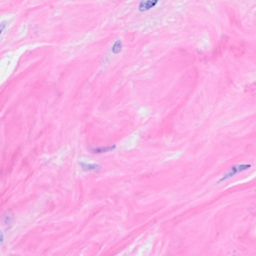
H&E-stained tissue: Breast